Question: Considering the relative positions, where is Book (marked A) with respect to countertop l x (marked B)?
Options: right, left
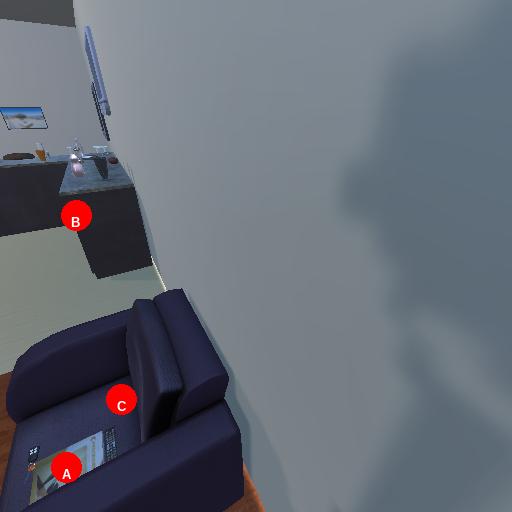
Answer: right